Question: I am trying to make the below shape using only CSS. I know that achieving this shape using an image or SVG would be a lot easier but I am trying to achieve it with CSS for a proof of concept.

The below is the code that I have tried so far. It creates a diamond shape by using 'transform: rotate(45deg)' but the diagonals are of the same length whereas the shape that I need has one very long diagonal and another very short.
'''
.separator{
background: #555;
top: 40px;
padding-top: 0px;
margin: 0px 40px;
height: 100px;
width: 100px;
-webkit-transform: rotate(45deg);
-moz-transform: rotate(45deg);
transform: rotate(45deg);
}
'''
<URL>
Is it possible to create the shape that I need using CSS?
<URL>
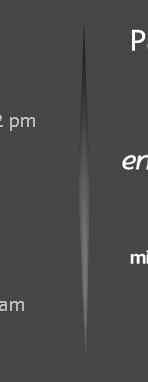
Answer: ### For a needle resting on its tip
Yes, it is possible to create that shape using only CSS. You have to 'rotate' the shape along to achieve it.
Rotating it along the Z-axis by 45 degrees will produce a diamond shape (as indicated in the question) and rotating it along the Y-axis by will make only a part of the shape visible from the front and thereby would give it the appearance of having shorter diagonal lines (resembling a compass pointer).
Additionally adding a 'linear-gradient' for the background and a 'inset' 'box-shadow' will help to achieve a shape that is a lot closer to the shape shown in question.
'''
body {
background: #333;
font-family: Calibri;
font-size: 18px;
}
div {
height: 200px;
width: 150px;
display: inline-block;
vertical-align: middle;
color: white;
padding-top: 40px;
}
.separator {
background: #555;
top: 40px;
padding-top: 0px;
height: 160px;
width: 160px;
background-image: linear-gradient(-45deg, #555 0%, #555 40%, #444 50%, #333 97%);
box-shadow: inset 6px 6px 22px 8px #272727;
transform: rotateY(87deg) rotate(45deg);
}
'''
'''
<script src="https://cdnjs.cloudflare.com/ajax/libs/prefixfree/1.0.7/prefixfree.min.js"></script>
<div>
Some lengthy paragraph content which wraps around when it exceeds the width
</div>
<div class='separator'></div>
<div>
Some lengthy paragraph content which wraps around when it exceeds the width
</div>
'''

---
### For a needle resting on its base
For a needle that is resting on its base, the s instead of along Y-axis and Z-axis for the needle resting on its tip. Below is a sample snippet.
'''
body {
background: #AAA;
font-family: Calibri;
font-size: 18px;
}
div {
height: 200px;
width: 150px;
display: inline-block;
vertical-align: middle;
color: white;
padding-top: 40px;
margin: 40px;
}
.separator {
background: #555;
top: 40px;
padding-top: 0px;
height: 160px;
width: 160px;
background-image: linear-gradient(-45deg, #555 0%, #555 40%, #444 50%, #333 97%);
box-shadow: inset 6px 6px 22px 8px #272727;
transform: rotateX(87deg) rotate(45deg);
}
'''
'''
<script src="https://cdnjs.cloudflare.com/ajax/libs/prefixfree/1.0.7/prefixfree.min.js"></script>
<div class='separator'></div>
'''
---
Here is a sample compass pointer (inspired in part by the Safari logo) created purely using CSS. The pointer or the needle inside is created using the method explained above.
'''
.container {
position: relative;
height: 152px;
width: 152px;
padding: 10px;
border-radius: 50%;
background: radial-gradient(circle at 50% 50%, white 58%, #999 70%, #EEE 80%);
border: 1px solid #AAA;
}
.dial {
height: 150px;
width: 150px;
border-radius: 50%;
background: linear-gradient(#1ad4fd, #1d65f0 100%);
border: 1px solid #999;
position: relative;
animation: rotatedial 2s 6 alternate forwards;
}
.dial:after {
content: '';
position: absolute;
top: 25px;
left: 25px;
height: 100px;
width: 100px;
background-image: linear-gradient(-45deg, white 0%, white 47%, red 50%);
box-shadow: inset 0px 6px 22px 0px #CCC, inset -6px -6px 22px 0px #AAA;
transform: rotateY(85deg) rotate(45deg);
}
.dial:before {
content: '';
position: absolute;
top: 72px;
left: 70px;
height: 8px;
width: 8px;
background: radial-gradient(circle at 50% 50%, white 30%, grey 100%);
border: 1px solid #999;
border-radius: 50%;
z-index: 2;
}
.hands,
.hands-small {
position: absolute;
height: 150px;
width: 150px;
top: 11.25px;
left: 11px;
z-index: 0;
}
.hands:before,
.hands:after,
.hands .hand:before,
.hands .hand:after {
content: '';
position: absolute;
top: 0;
left: 74.5px;
width: 1px;
height: 12px;
background: #EEE;
border-radius: 4px;
box-shadow: 0px 138px #EEE;
transform-origin: 50% 75px;
}
.hands-small:before,
.hands-small:after,
.hands-small .hand-small:before,
.hands-small .hand-small:after {
content: '';
position: absolute;
top: 0;
left: 74.5px;
width: 1px;
height: 7px;
background: #EEE;
border-radius: 4px;
box-shadow: 0px 143px #EEE;
transform-origin: 50% 75px;
}
.hands:before {
transform: rotate(-45deg);
}
.hands:after {
transform: rotate(0deg);
}
.hand:before {
transform: rotate(45deg);
}
.hand:after {
transform: rotate(90deg);
}
.hands-small:before {
transform: rotate(-22.5deg);
}
.hands-small:after {
transform: rotate(22.5deg);
}
.hand-small:before {
transform: rotate(67.5deg);
}
.hand-small:after {
transform: rotate(112.5deg);
}
@keyframes rotatedial {
0% {
transform: rotate(35deg);
}
100% {
transform: rotate(15deg);
}
}
'''
'''
<script src="https://cdnjs.cloudflare.com/ajax/libs/prefixfree/1.0.7/prefixfree.min.js"></script>
<div class="container">
<div class="dial"></div>
<div class="hands">
<div class="hand"></div>
</div>
<div class="hands-small">
<div class="hand-small"></div>
</div>
</div>
'''

---
If you stumbled on this page looking for a , have a look at the below snippet:
'''
.separator {
position: relative;
width: 12px;
}
svg {
position: absolute;
top: 0px;
left: 0px;
height: 100%;
width: 100%;
}
path {
fill: url(#MyGradient);
}
path#shade {
stroke: #2E2E2E;
stroke-width: 3;
}
/* Just for the demo to style the divs and position */
body {
background: #333;
font-family: Calibri;
font-size: 18px;
}
.container {
display: flex;
}
.container > .content {
flex: 1;
flex-grow: 1;
color: white;
margin: 20px;
}
'''
'''
<div class='container'>
<div class='content'>Some lengthy paragraph content which wraps around when it exceeds the width.Some lengthy paragraph content which wraps around when it exceeds the width.Some lengthy paragraph content which wraps around when it exceeds the width.</div>
<div class='separator'>
<svg viewBox='0 0 10 200' preserveAspectRatio='none'>
<defs>
<linearGradient id="MyGradient" x1=' 50% ' y1='0% ' x2='50% ' y2='100% '>
<stop offset="0%" stop-color="#333" />
<stop offset="100%" stop-color="#555" />
</linearGradient>
</defs>
<path d='M0,100 5,0 10,100 z' id='shade' />
<path d='M0,100 5,0 10,100 5,200 z ' />
</svg>
</div>
<div class='content '>Some lengthy paragraph content which wraps around when it exceeds the width.Some lengthy paragraph content which wraps around when it exceeds the width.Some lengthy paragraph content which wraps around when it exceeds the width.</div>
</div>
'''